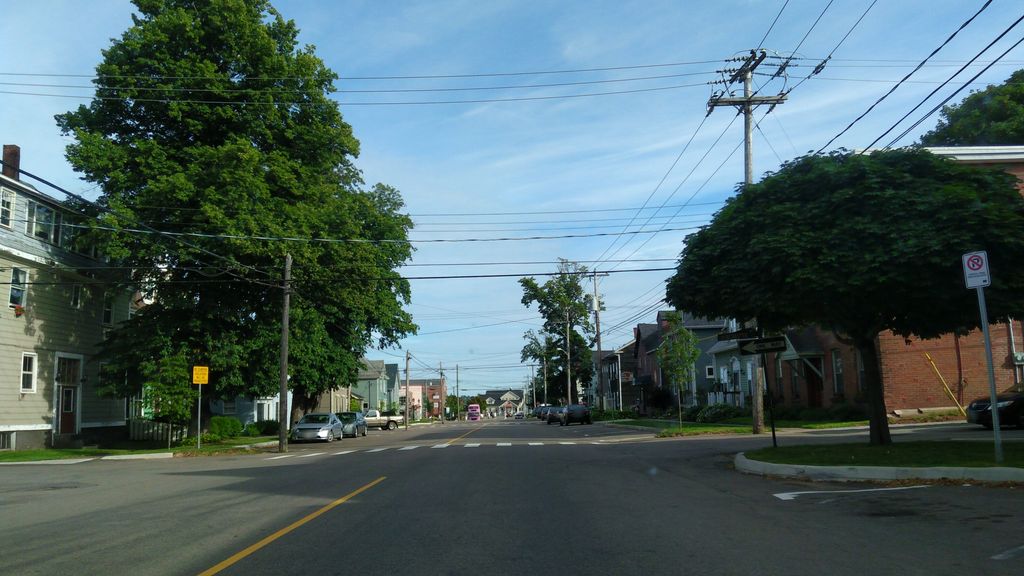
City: charlottetown